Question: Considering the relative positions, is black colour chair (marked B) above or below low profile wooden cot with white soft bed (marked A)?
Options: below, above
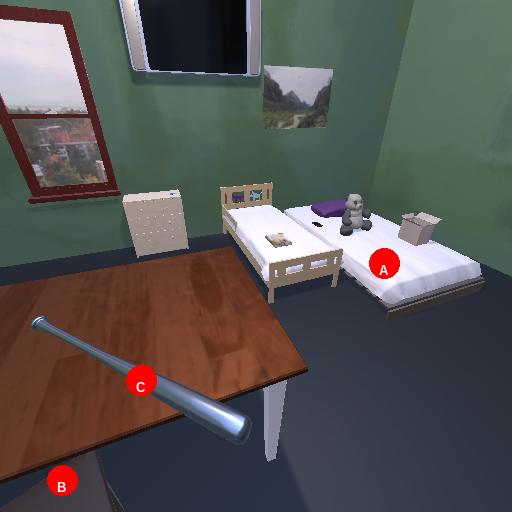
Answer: below